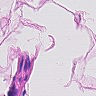
Metastatic tissue present: no